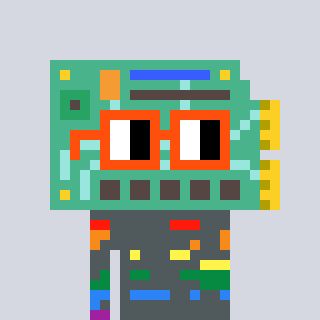
a pixel art character with square orange glasses, a chipboard-shaped head and a gunk-colored body on a cool background